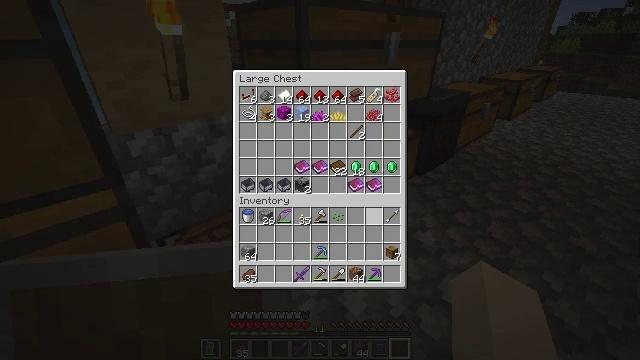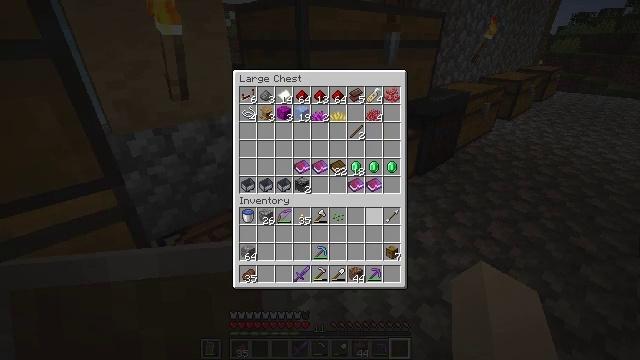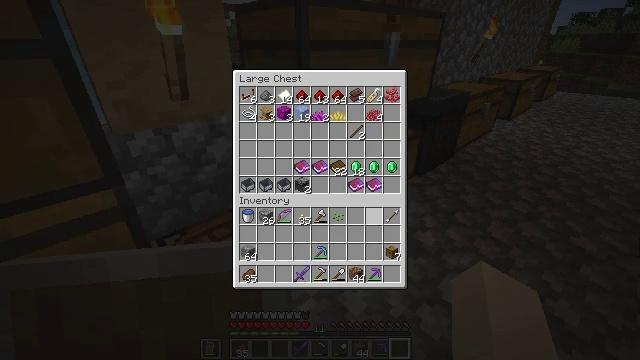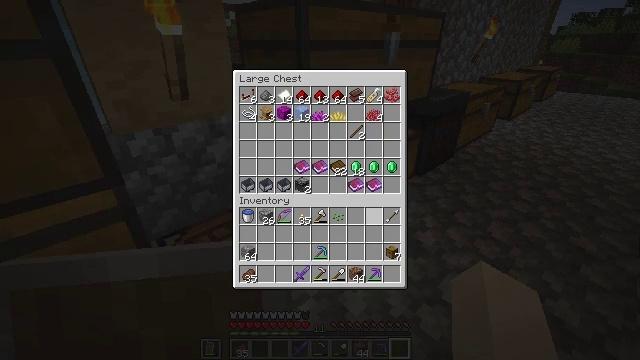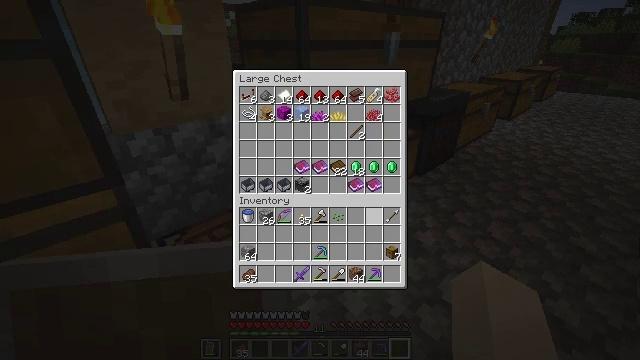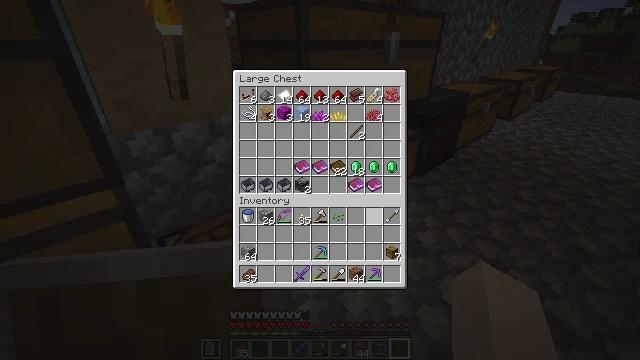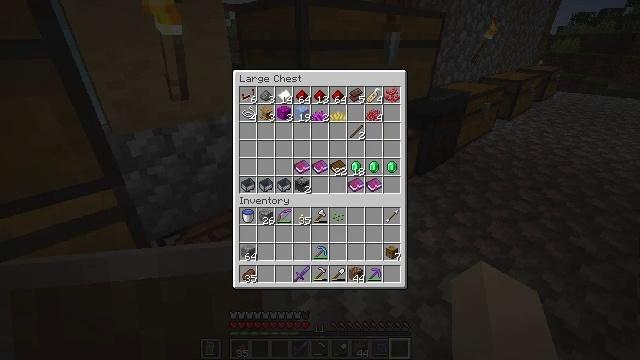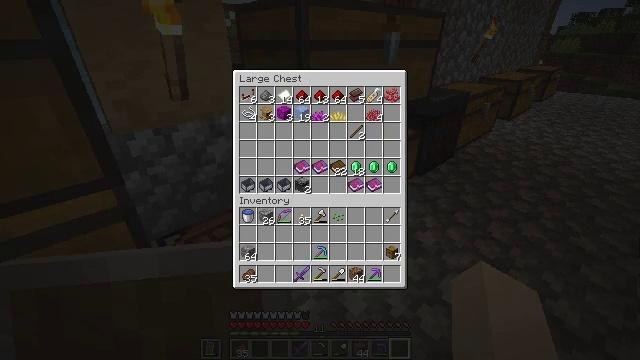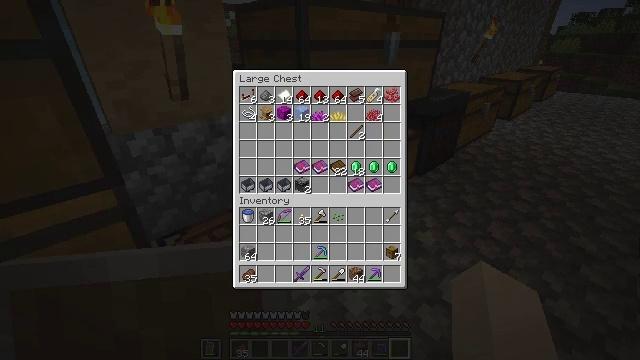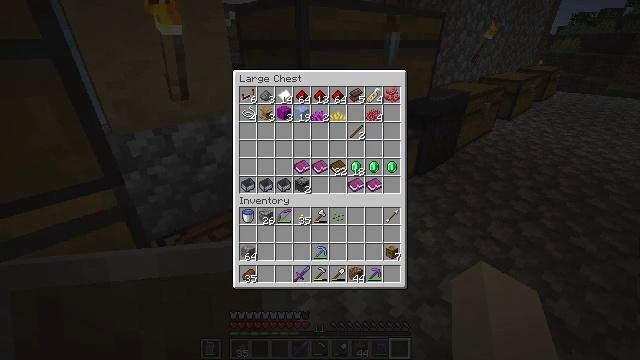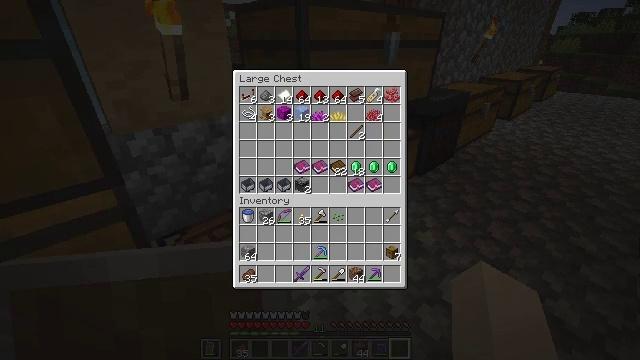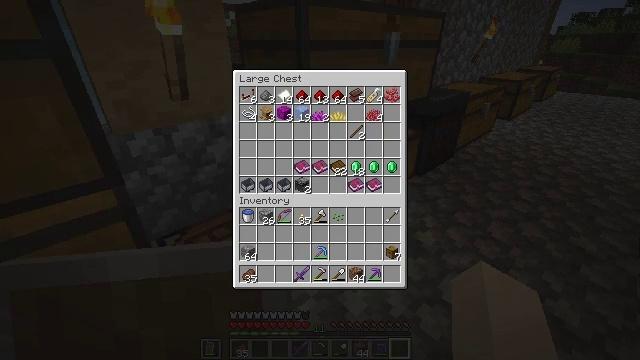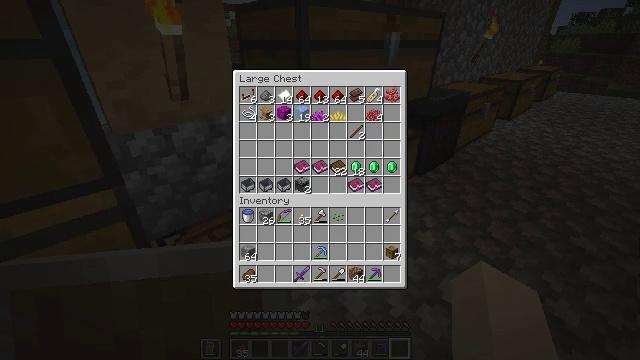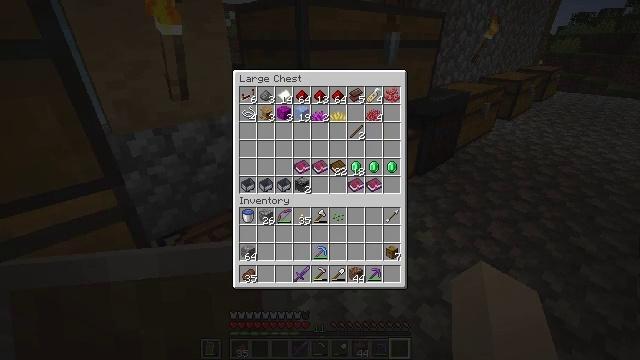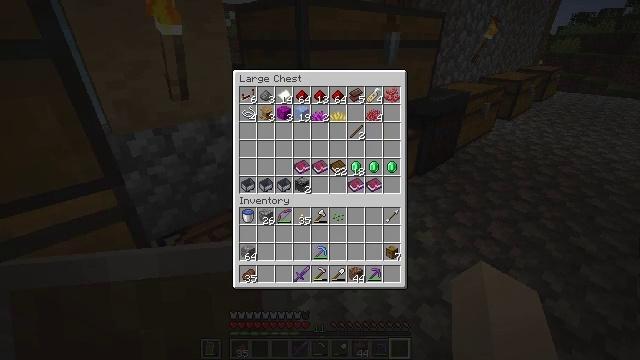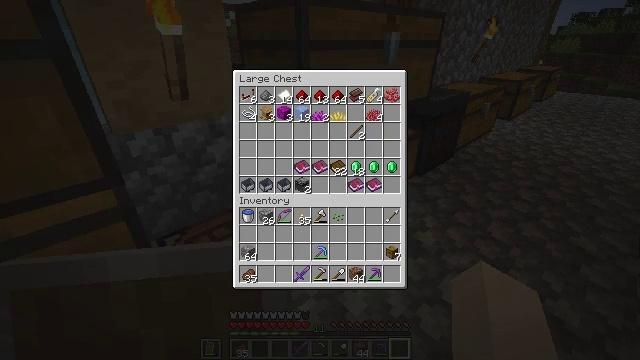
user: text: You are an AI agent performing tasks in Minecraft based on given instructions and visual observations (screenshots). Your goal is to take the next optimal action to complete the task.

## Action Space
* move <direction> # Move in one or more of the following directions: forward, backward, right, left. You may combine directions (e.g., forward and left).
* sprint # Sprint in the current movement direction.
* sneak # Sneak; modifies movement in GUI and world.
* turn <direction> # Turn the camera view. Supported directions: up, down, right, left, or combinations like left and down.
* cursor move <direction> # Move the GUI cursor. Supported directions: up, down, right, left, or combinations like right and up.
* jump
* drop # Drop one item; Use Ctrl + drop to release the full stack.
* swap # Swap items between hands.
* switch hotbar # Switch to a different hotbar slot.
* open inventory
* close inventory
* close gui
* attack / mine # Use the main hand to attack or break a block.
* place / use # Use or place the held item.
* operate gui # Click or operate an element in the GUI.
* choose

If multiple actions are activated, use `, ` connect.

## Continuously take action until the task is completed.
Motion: motion action
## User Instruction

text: Obtain a hopper using iron and a chest.
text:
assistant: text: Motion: no_op
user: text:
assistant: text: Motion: no_op
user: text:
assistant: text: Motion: no_op
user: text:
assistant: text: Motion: no_op
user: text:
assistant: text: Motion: no_op
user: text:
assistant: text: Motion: no_op
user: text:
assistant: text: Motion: no_op
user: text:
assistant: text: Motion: no_op
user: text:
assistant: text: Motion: no_op
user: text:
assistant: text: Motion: no_op
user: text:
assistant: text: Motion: no_op
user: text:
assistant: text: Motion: no_op
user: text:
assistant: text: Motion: no_op
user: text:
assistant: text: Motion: no_op
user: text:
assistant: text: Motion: no_op
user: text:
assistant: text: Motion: no_op
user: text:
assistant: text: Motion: no_op
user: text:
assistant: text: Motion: no_op
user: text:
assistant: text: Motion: no_op
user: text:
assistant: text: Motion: no_op
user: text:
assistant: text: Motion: no_op
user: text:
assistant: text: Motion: no_op
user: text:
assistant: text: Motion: no_op
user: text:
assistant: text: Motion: close inventory
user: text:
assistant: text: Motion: close inventory
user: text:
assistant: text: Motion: close inventory
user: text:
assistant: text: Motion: close inventory
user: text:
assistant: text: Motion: no_op
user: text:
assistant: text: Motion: no_op
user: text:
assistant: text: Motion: no_op